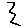
Label: zigzag